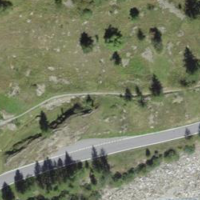
EUNIS habitat code: 23
Species observed at this site:
Melitaea didyma